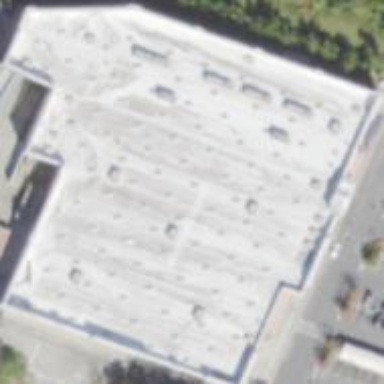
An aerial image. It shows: Retail building.